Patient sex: M
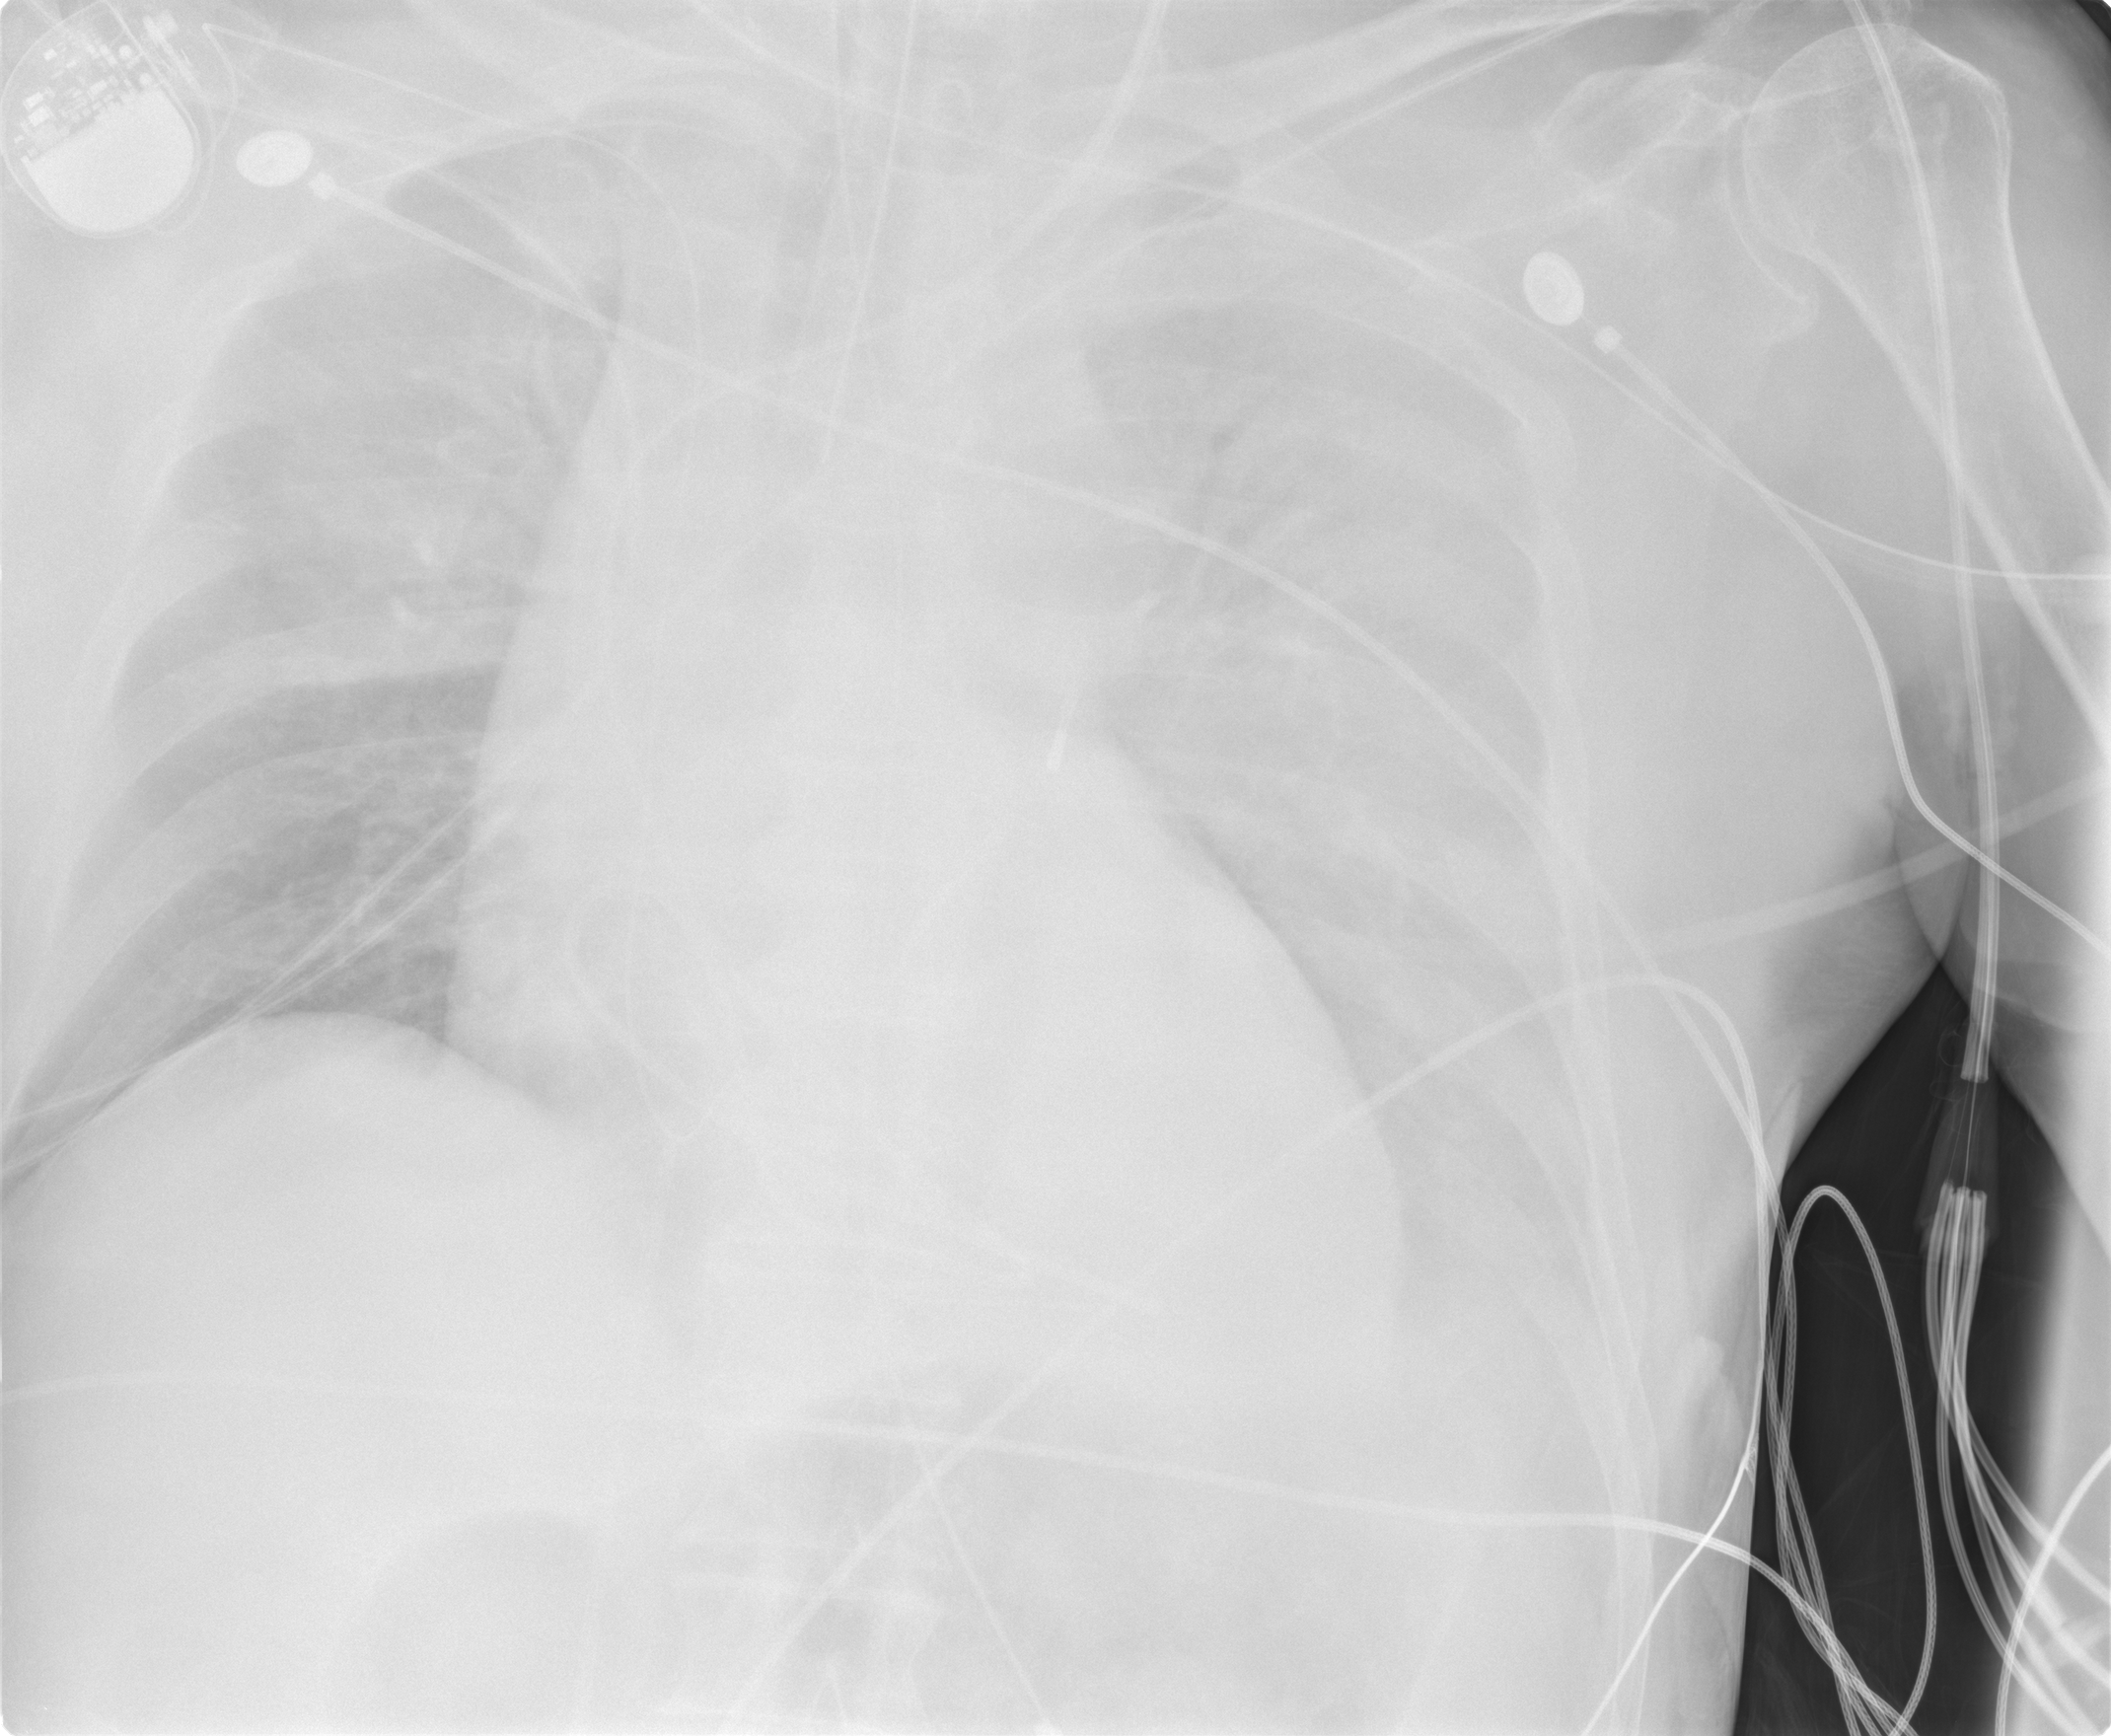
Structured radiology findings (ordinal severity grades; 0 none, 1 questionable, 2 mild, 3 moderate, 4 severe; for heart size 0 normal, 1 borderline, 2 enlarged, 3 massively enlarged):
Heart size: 0
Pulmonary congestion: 3
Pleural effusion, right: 0
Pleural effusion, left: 2
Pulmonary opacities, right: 0
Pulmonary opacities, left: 0
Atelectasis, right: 0
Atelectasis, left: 2